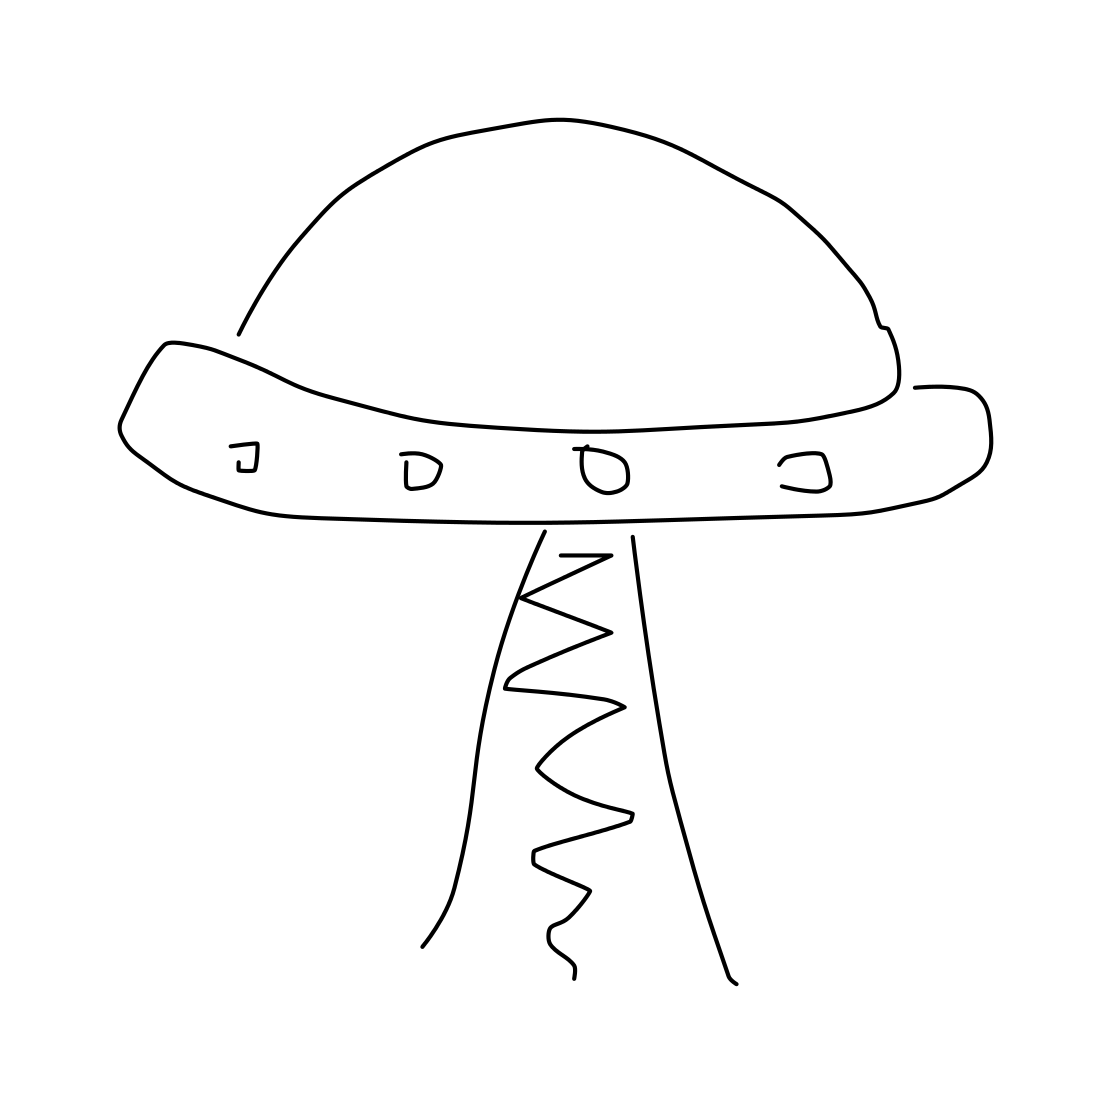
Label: flying saucer